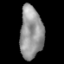
Tissue: lung
Cell type: Endothelial cells
Senescence score: 0.1888
Nuclear area (px): 1177
Mean DAPI intensity: 149.195